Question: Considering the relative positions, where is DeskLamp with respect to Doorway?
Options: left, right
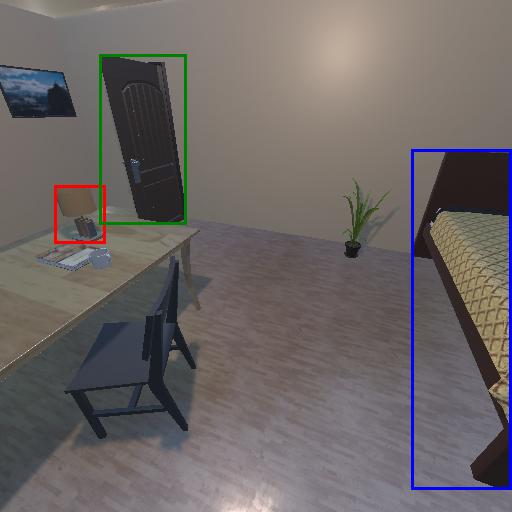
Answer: left